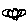
Label: bird